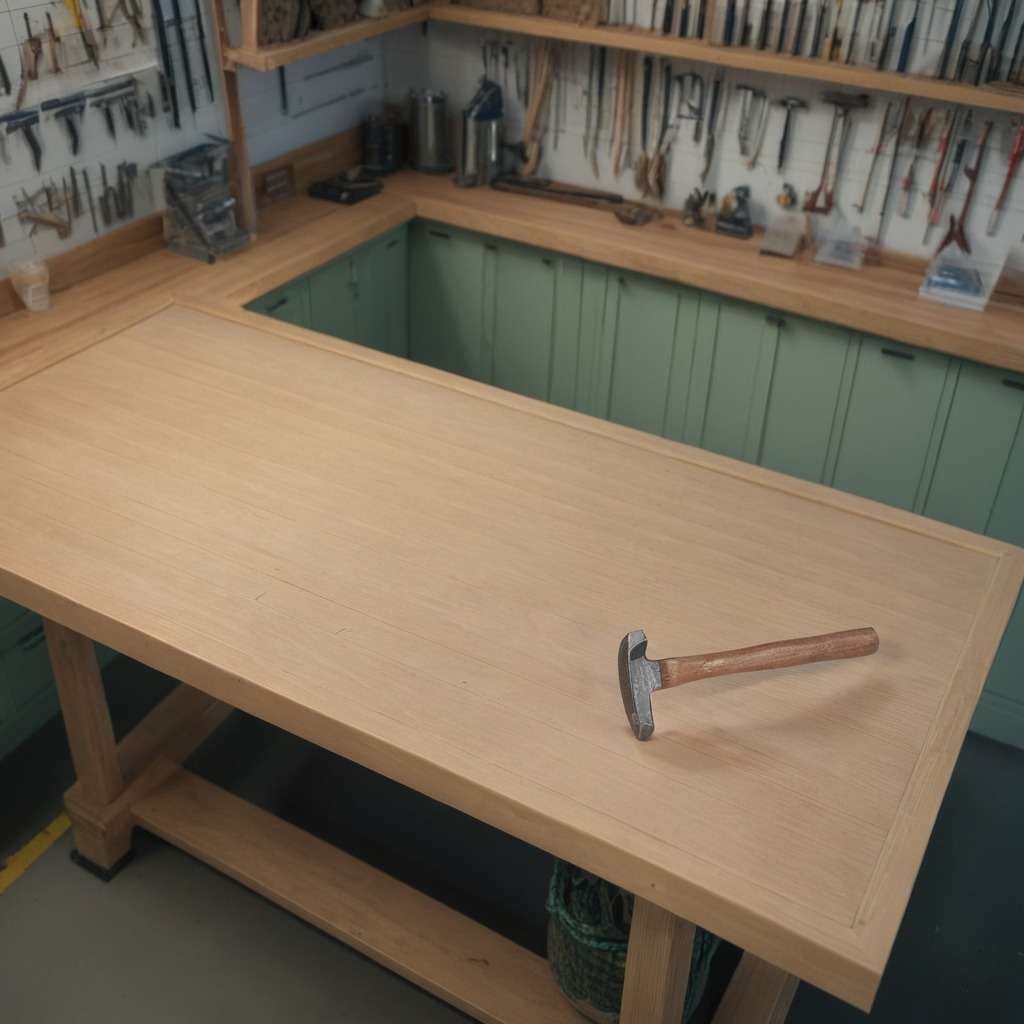
A hammer is lying on the workbench inside a coastal fishing gear workshop.